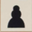
Piece: bP